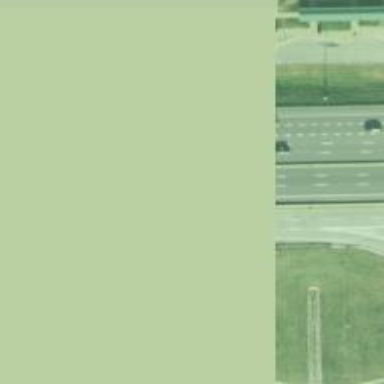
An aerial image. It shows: Motorway junction.